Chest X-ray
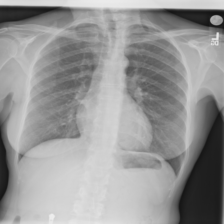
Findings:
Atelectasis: negative
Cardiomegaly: negative
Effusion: negative
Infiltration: negative
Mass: negative
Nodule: negative
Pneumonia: negative
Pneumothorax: negative
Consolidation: negative
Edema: negative
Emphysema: negative
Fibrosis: negative
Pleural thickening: negative
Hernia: negative